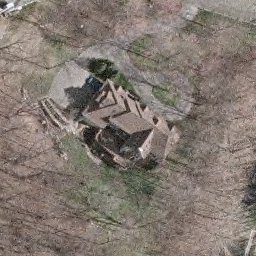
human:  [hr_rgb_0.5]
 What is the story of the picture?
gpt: sparse residential